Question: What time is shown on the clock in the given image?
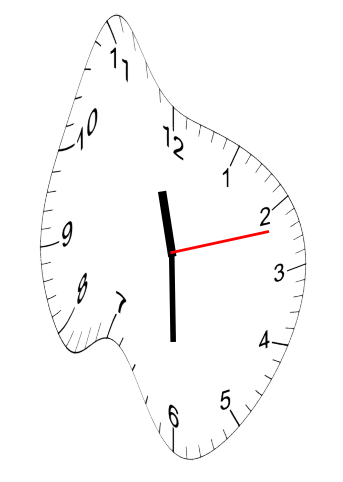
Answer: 11:30:12